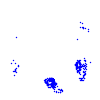
Particle: electron